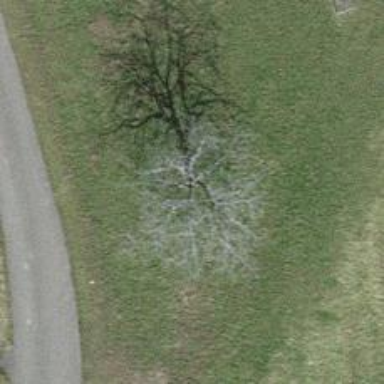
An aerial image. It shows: Urban area featuring tree as natural element.